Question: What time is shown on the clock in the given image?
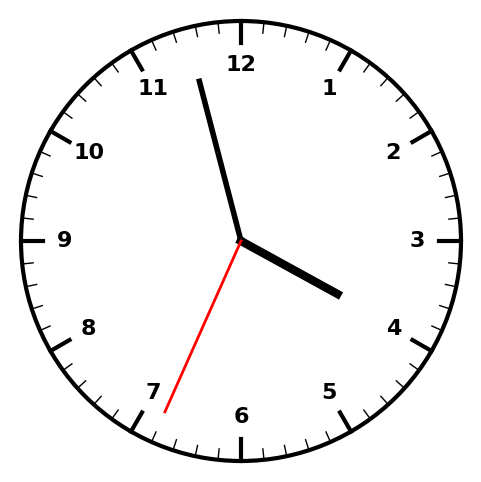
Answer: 03:57:34